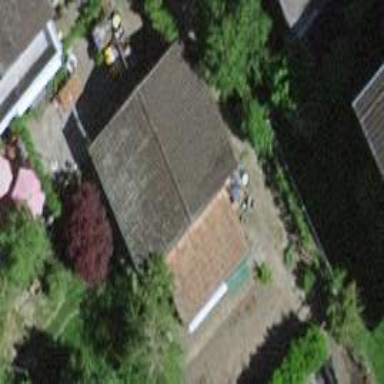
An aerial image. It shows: Garage.